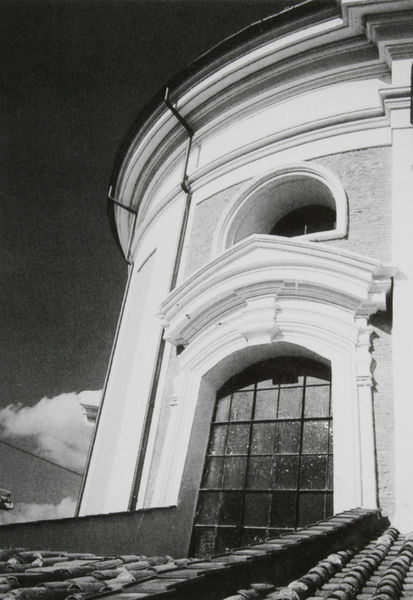
Titel: Apsisfenster
Künstler: Pietro da Cortona
Standort: Rom
Institution: S. Carlo al Corso
Schlagwörter: dunkel, himmel, schatten, weiß, wolken, ausschnitt, fenster, geschwungen, glas, grau, hell, licht, profil, schwarz, tür, dach, gebäude, haus, wolke, architektur, barock, bild, türbogen, kirche, renaissance, dachziegel, rund, turm, leiste, bogen, fassade, perspektive, giebel, ziegel, rand, rundbogen, kuppel, detail, woken, foto, fotografie, bayern, rundfenster, schwarz-weiß, photo, halbrund, fries, dreiecksgiebel, portal, gesims, verputzt, glasfenster, leisten, sakralbau, schindeln, schindel, dachrinne, kapitel, gebälk, ädikula, kriche, halbbogen, tambour, dachpfannen, dachziegeln, dachschindel, dachschindeln, putzenscheiben, destail, galsscheibe, rtegenrinne, tüer, zturm, industriefenster